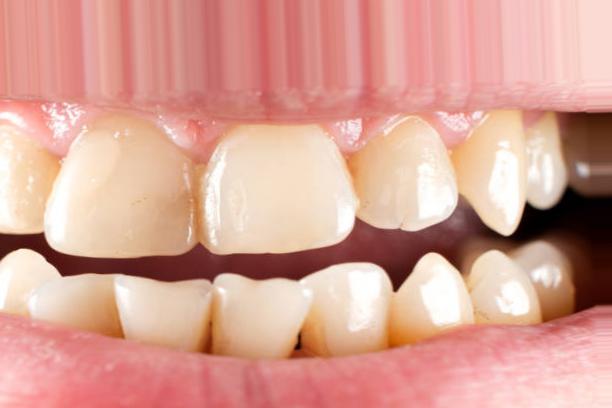
Condition: Caries